Question: I have a ListView where I want to implement a nice way to delete list items using a bottom sheet with actions on. Initially I went down the path of simply calling 'showBottomSheet()' in the 'onLongPress' event handler for my list items, which would successfully open a bottom sheet with my action buttons on. However, this would automatically add a back button to the 'AppBar' which is not what I want.
I then went down the route of trying out animations, such as 'SlideTransition' and 'AnimatedPositioned':
'''
class FoldersListWidget extends StatefulWidget {
@override
_FoldersListWidgetState createState() => _FoldersListWidgetState();
}
class _FoldersListWidgetState extends State<FoldersListWidget>
with SingleTickerProviderStateMixin {
double _bottomPosition = -70;
@override
Widget build(BuildContext context) {
return Stack(
children: [
FutureBuilder<List<FolderModel>>(
future: Provider.of<FoldersProvider>(context).getFolders(),
builder: (context, snapshot) {
if (!snapshot.hasData) {
return Center(
child: CircularProgressIndicator(),
);
}
return ListView.builder(
itemCount: snapshot.data.length,
itemBuilder: (context, i) {
final folder = snapshot.data[i];
return Card(
shape: RoundedRectangleBorder(
borderRadius: BorderRadius.circular(15),
),
margin: EdgeInsets.symmetric(vertical: 5, horizontal: 10),
elevation: 1,
child: ListTile(
title: Text(folder.folderName),
leading: Column(
mainAxisAlignment: MainAxisAlignment.center,
children: <Widget>[
Container(
width: 50,
child: Consumer<FoldersProvider>(
builder:
(BuildContext context, value, Widget child) {
return value.deleteFolderMode
? CircularCheckBox(
value: false,
onChanged: (value) {},
)
: Icon(
Icons.folder,
color: Theme.of(context).accentColor,
);
},
),
),
],
),
subtitle: folder.numberOfLists != 1
? Text('${folder.numberOfLists} items')
: Text('${folder.numberOfLists} item'),
onTap: () {},
onLongPress: () {
Provider.of<FoldersProvider>(context, listen: false)
.toggleDeleteFolderMode(true); // removes fab from screen
setState(() {
_bottomPosition = 0;
});
},
),
);
},
);
},
),
AnimatedPositioned(
bottom: _bottomPosition,
duration: Duration(milliseconds: 100),
child: ClipRRect(
borderRadius: BorderRadius.only(
topLeft: Radius.circular(25),
topRight: Radius.circular(25),
),
child: Container(
height: 70,
width: MediaQuery.of(context).size.width,
color: Theme.of(context).colorScheme.surface,
child: Row(
mainAxisAlignment: MainAxisAlignment.spaceAround,
children: <Widget>[
Expanded(
child: IconAboveTextButton(
icon: Icon(Icons.cancel),
text: 'Cancel',
textColour: Colors.black,
opacity: 0.65,
onTap: () => setState(() {
_bottomPosition = -70;
}),
),
),
VerticalDivider(
color: Colors.black26,
),
Expanded(
child: IconAboveTextButton(
icon: Icon(Icons.delete),
text: 'Delete',
textColour: Colors.black,
opacity: 0.65,
),
),
],
),
),
),
),
],
);
}
}
'''
This slides the bottom 'Container' on and off the screen but my issue is that it covers the last list item:

Could anyone suggest a better way of doing this or simply a way to adjust the height of the 'ListView' so that when the 'Container' slides up, the 'ListView' also slides up.
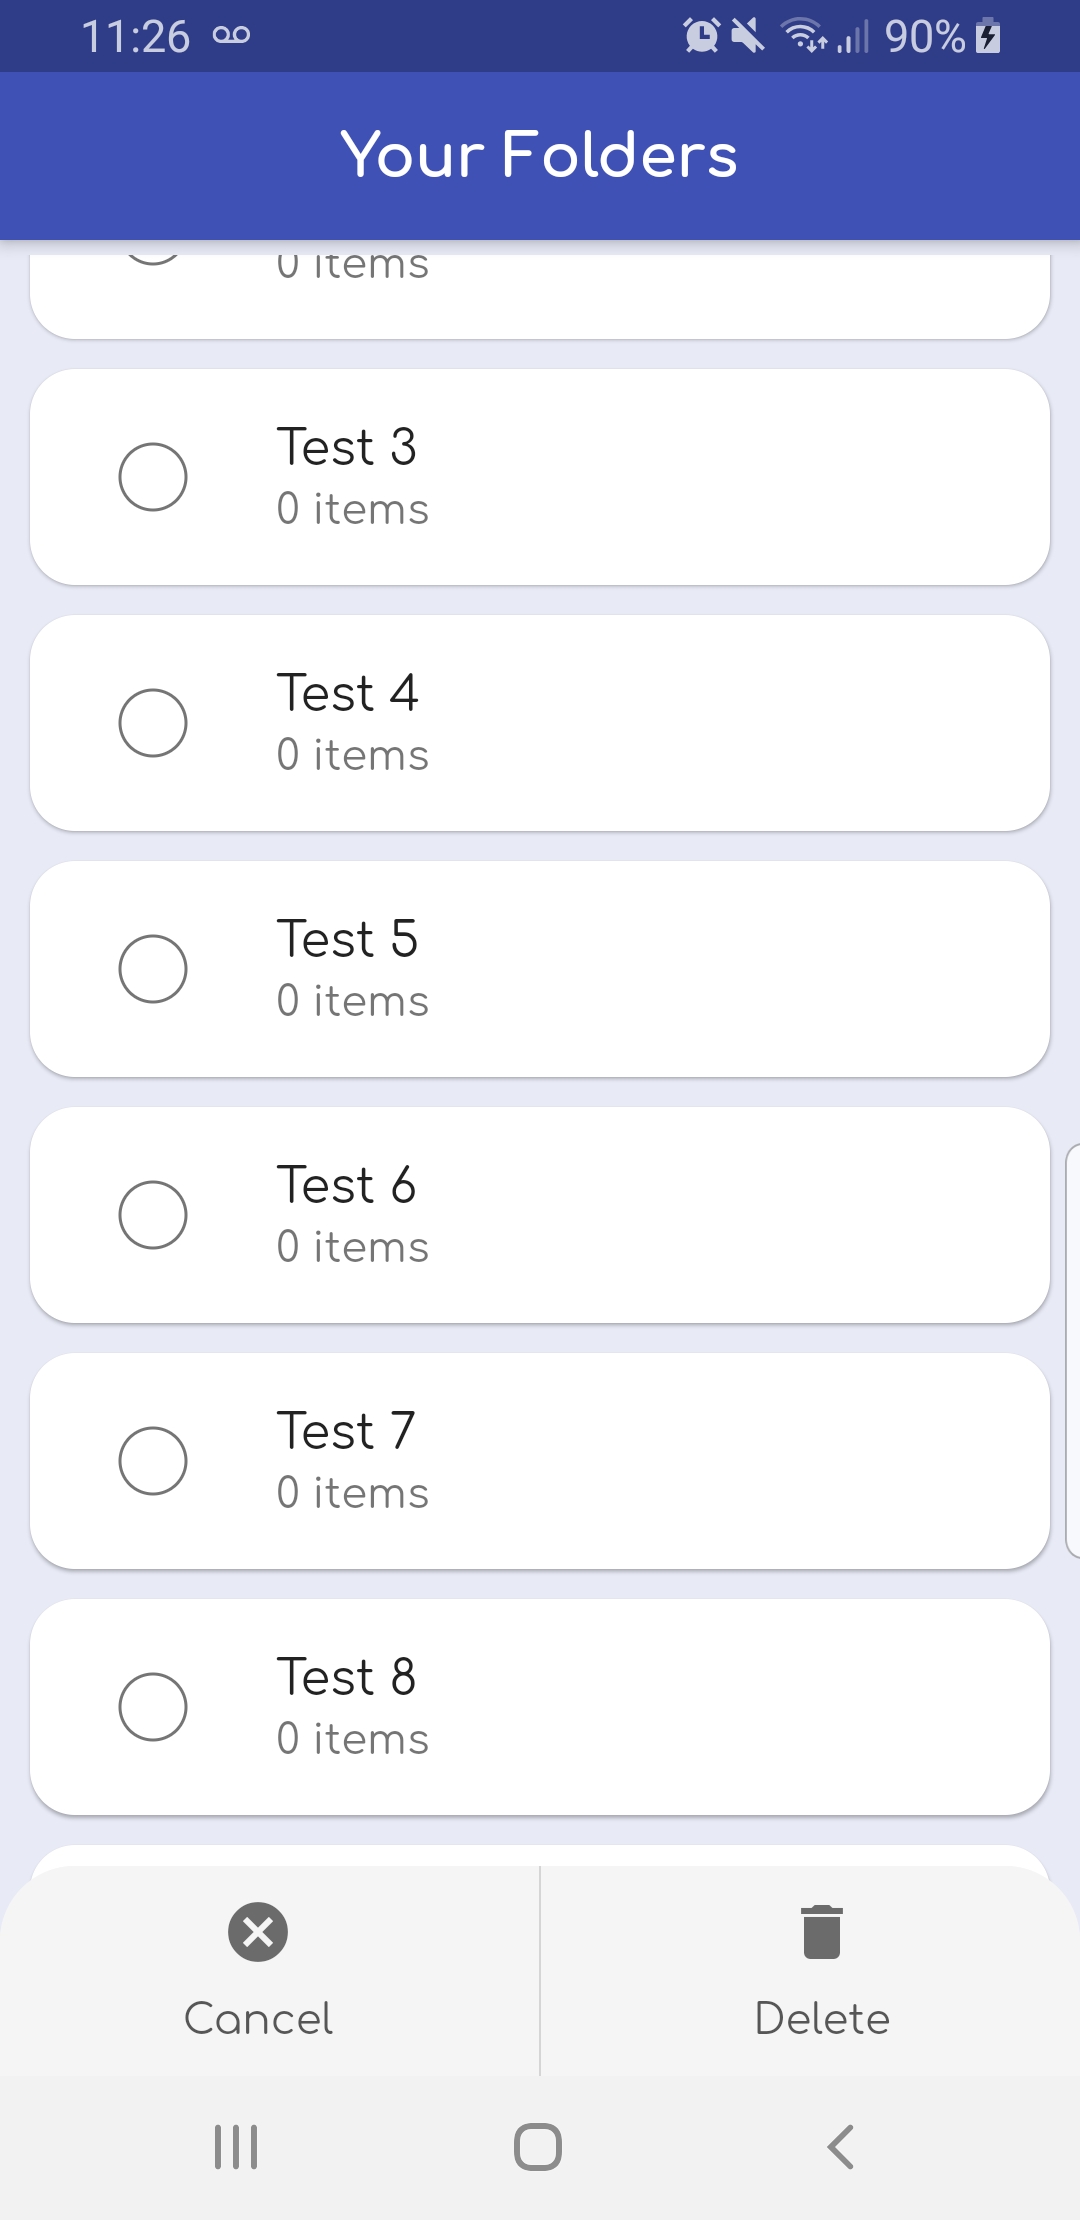
Answer: Wrap ListView.builder inside a container and set its bottom padding as (70+16)
70 (height of bottom sheet), 16 (some default padding to make it look better if you like).
'''
return Container(
padding: EdgetInset.ony(bottom: (70+16)),
child:ListView.builder(
itemCount: snapshot.data.length,
itemBuilder: (context, i) {
.....
.....
'''